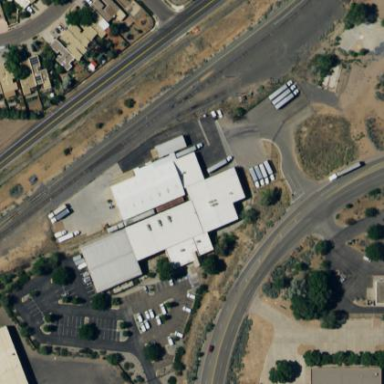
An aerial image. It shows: Warehouse building.